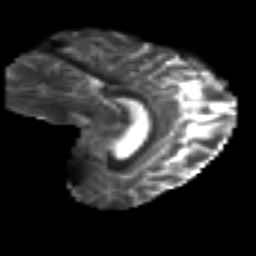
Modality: T2w
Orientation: sagittal
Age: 37
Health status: ill
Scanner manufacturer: philips
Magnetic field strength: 3 T
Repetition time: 9 s
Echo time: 0.127 s